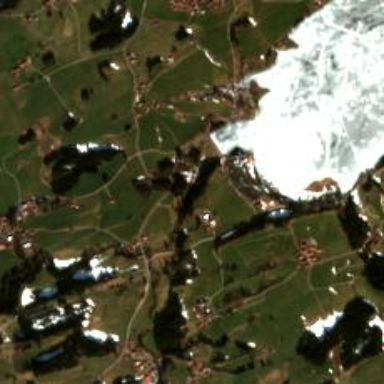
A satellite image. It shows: Small hamlet.